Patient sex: M
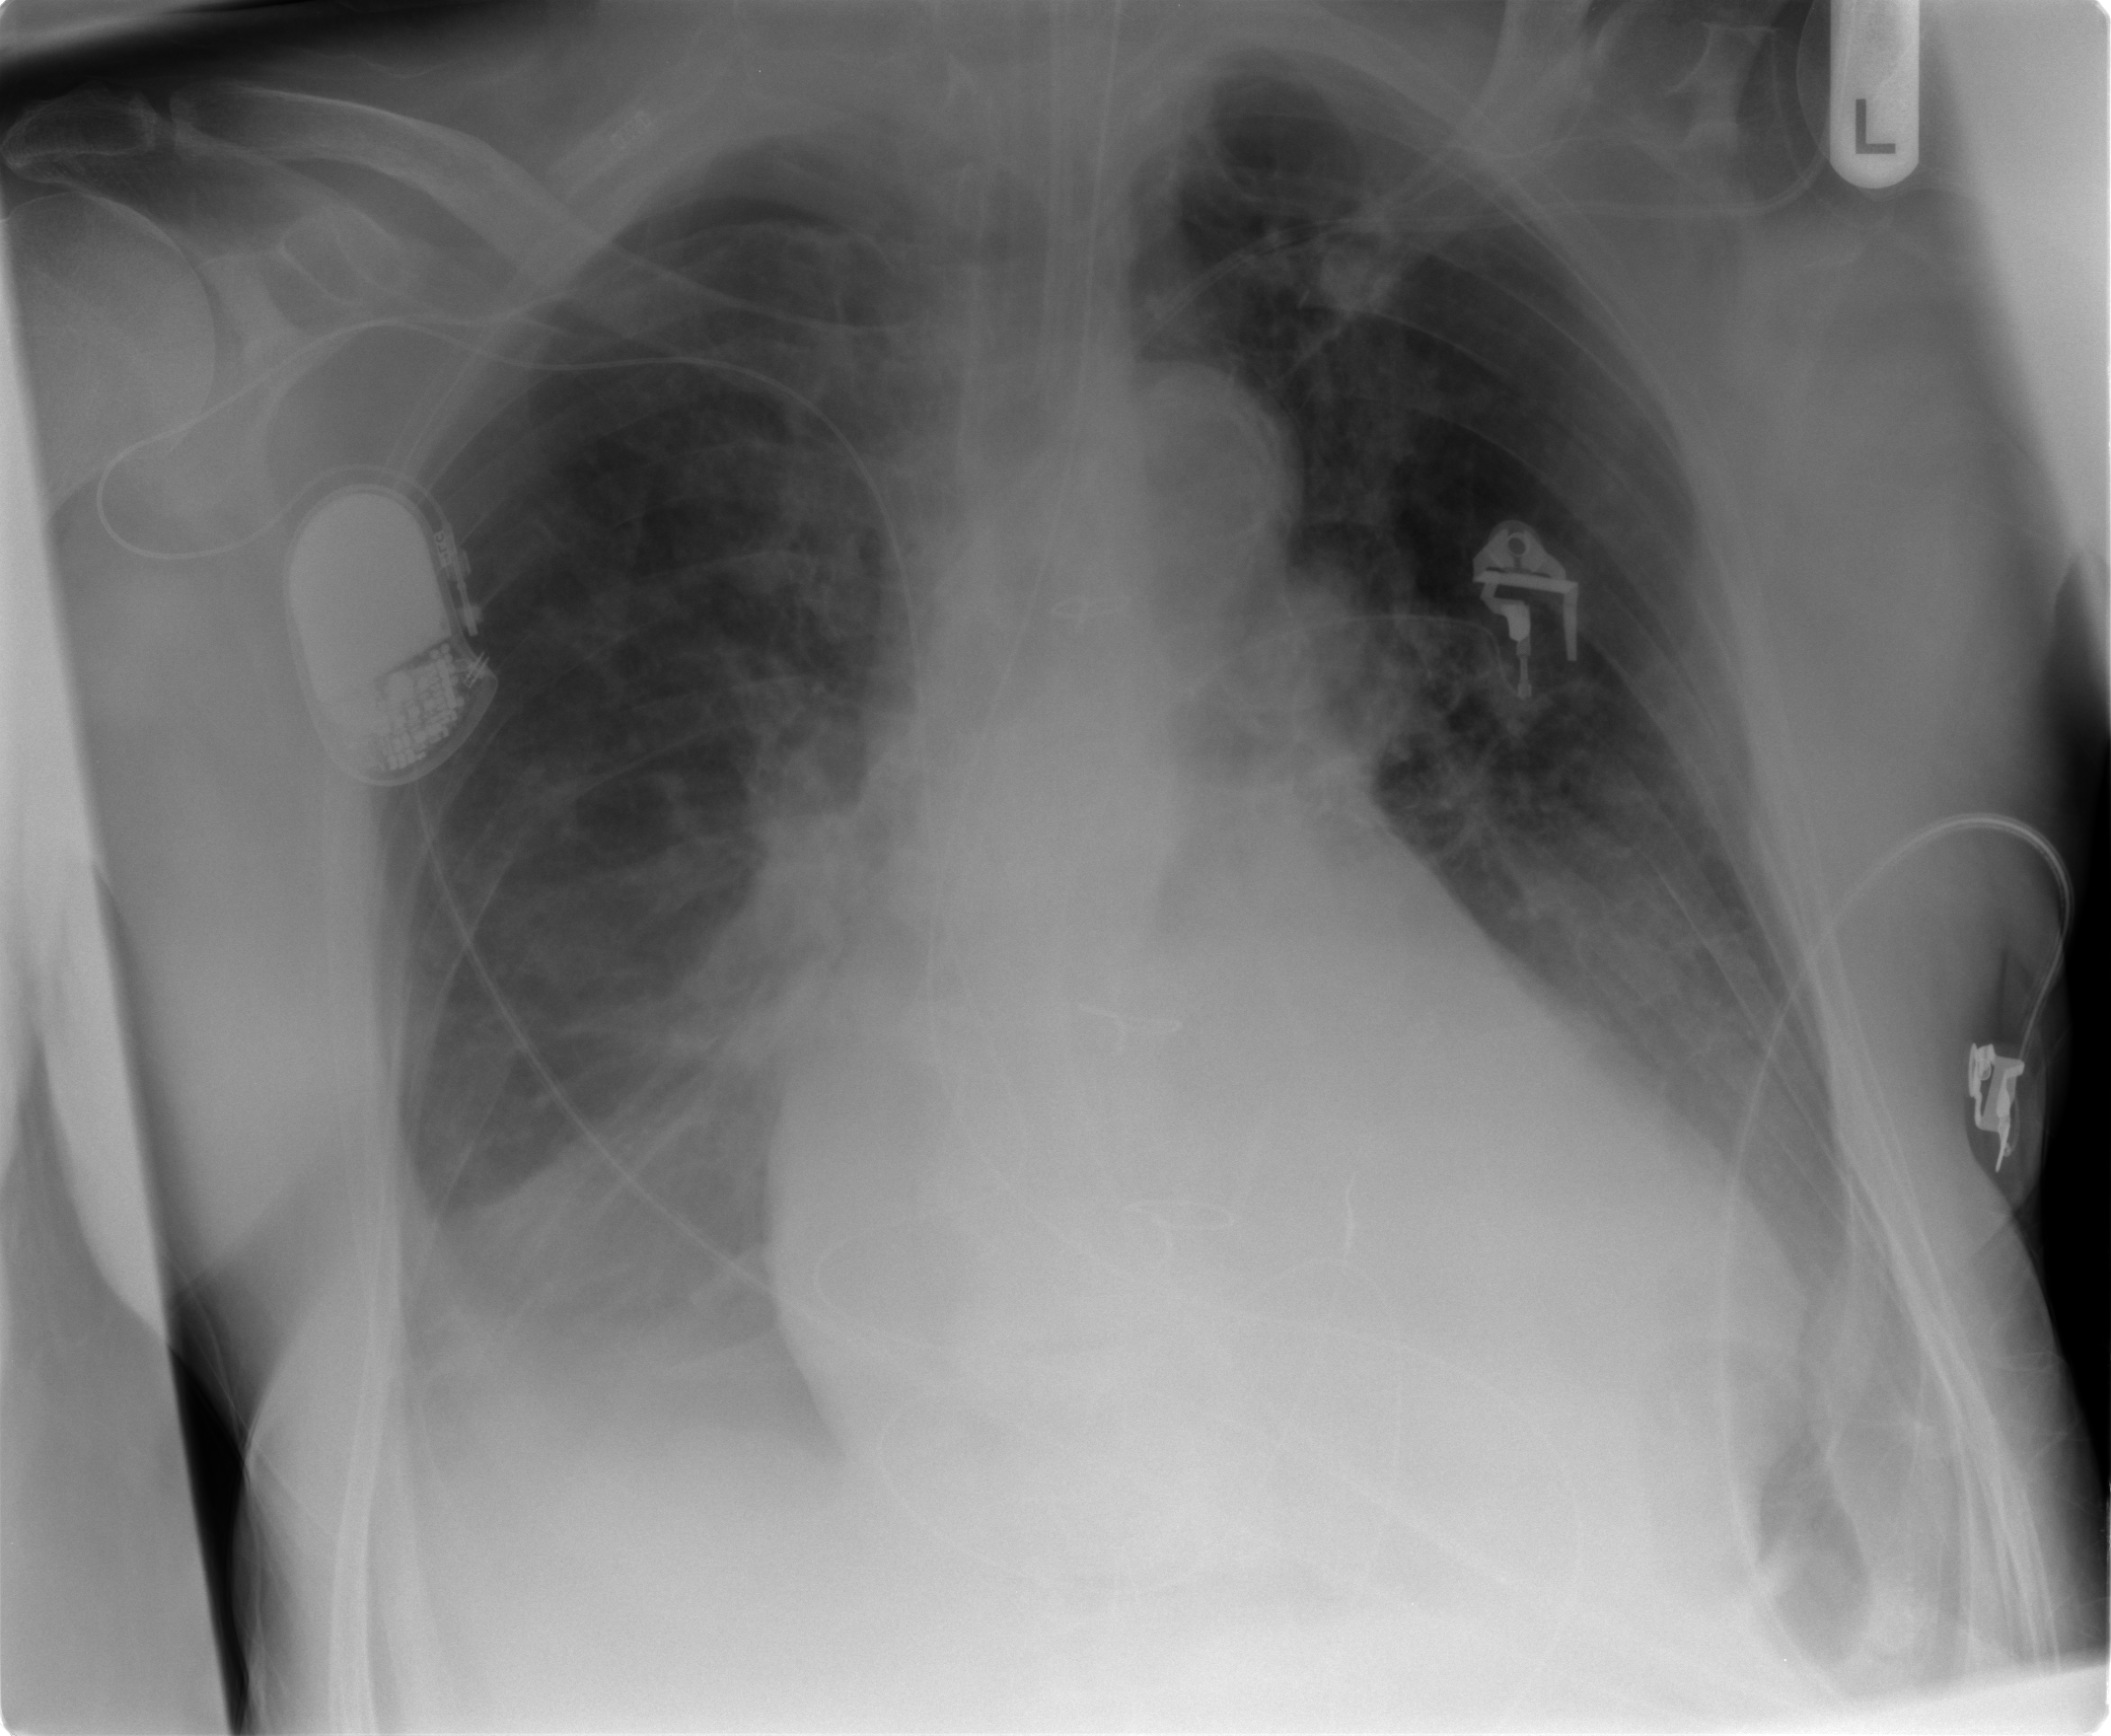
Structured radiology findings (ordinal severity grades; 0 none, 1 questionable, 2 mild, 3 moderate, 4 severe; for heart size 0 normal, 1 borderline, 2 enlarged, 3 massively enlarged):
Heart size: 2
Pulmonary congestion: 2
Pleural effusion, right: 2
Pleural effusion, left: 1
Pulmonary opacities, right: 0
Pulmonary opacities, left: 1
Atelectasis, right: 2
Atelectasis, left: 2